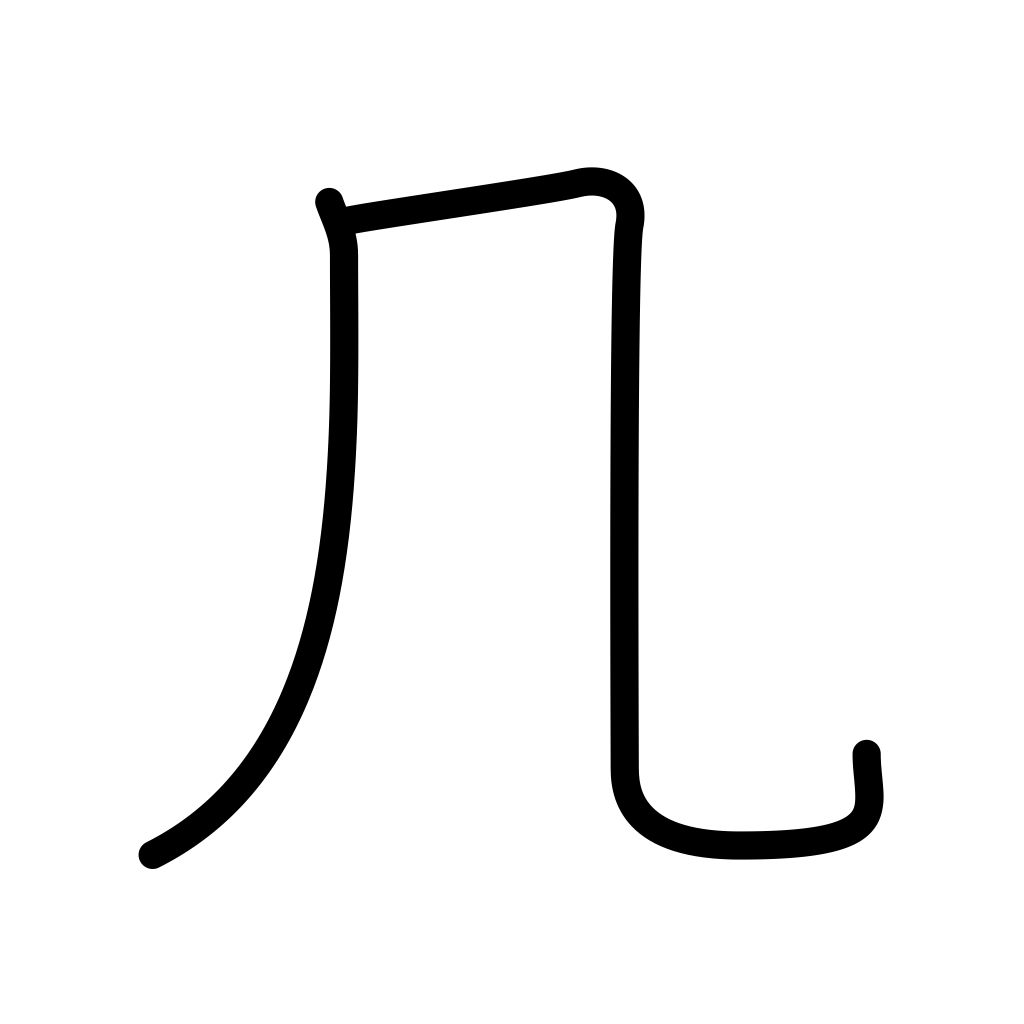
Meaning: table, table enclosure